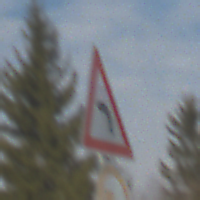
Verkehrszeichen: KurveLinks
Zusatzzeichen unten: UeberholverbotKraftfahrzeuge
Umgebung: Outdoor, Suburban
Tageszeit: Midday
Wetter: PartlyCloudy
Licht: Natural
Jahreszeit: NotSpecified
Kontrast: HighContrast